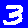
Digit: 3